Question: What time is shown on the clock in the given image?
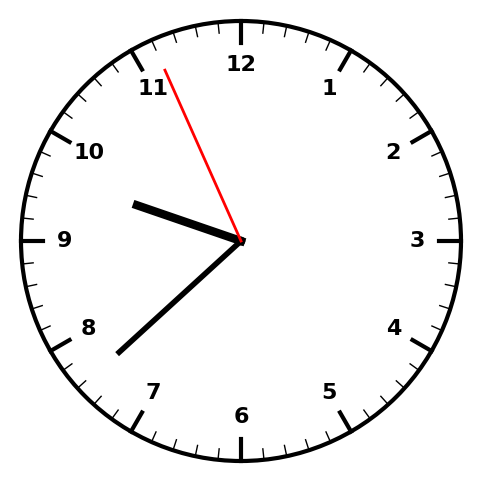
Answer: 09:37:56